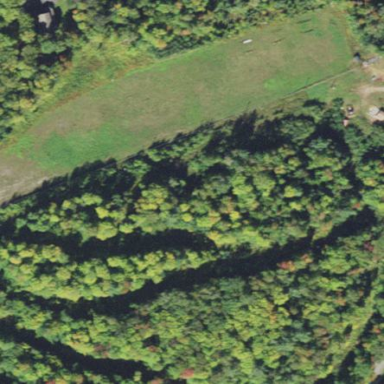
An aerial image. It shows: Area designated for winter sports.